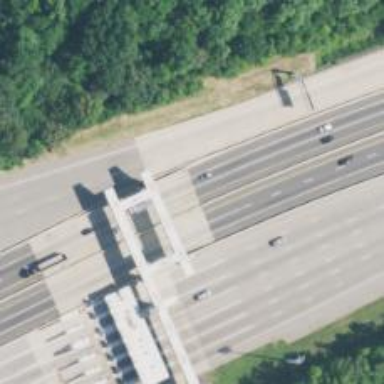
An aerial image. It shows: Toll gantry on the road.